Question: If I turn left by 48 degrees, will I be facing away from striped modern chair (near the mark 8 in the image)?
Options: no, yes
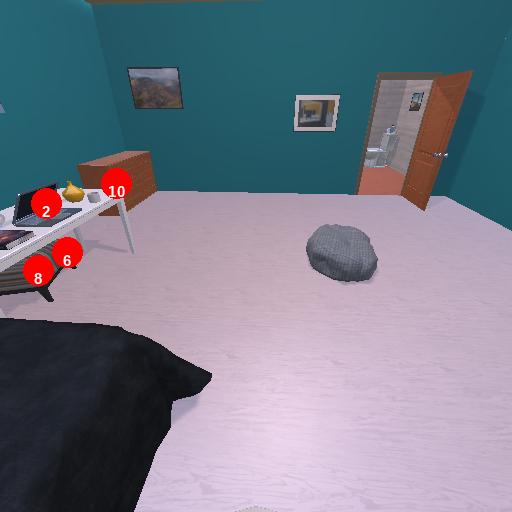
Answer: no